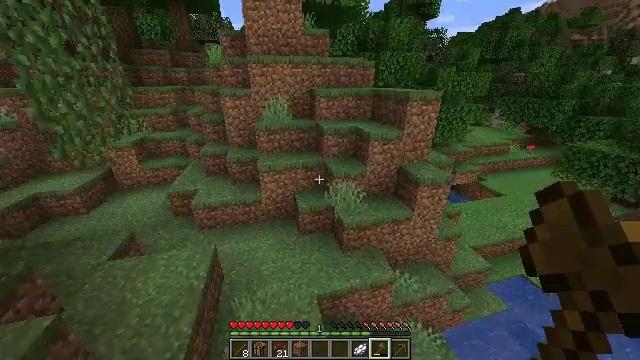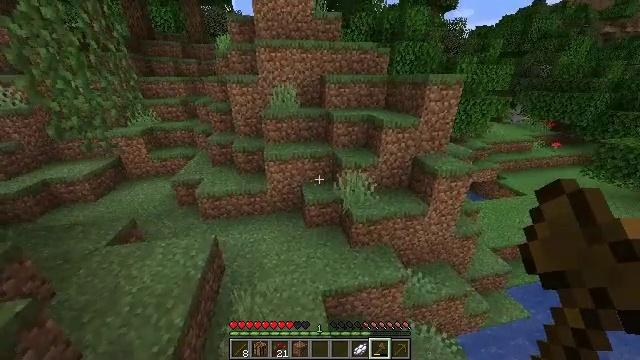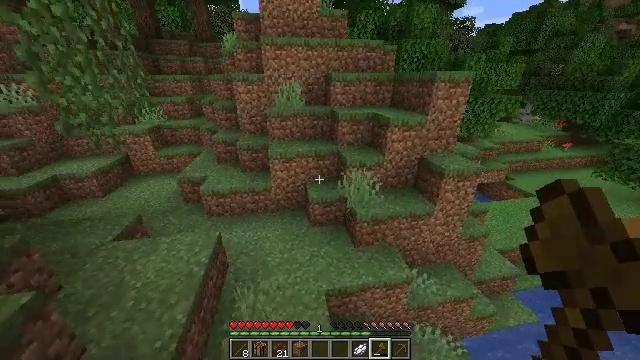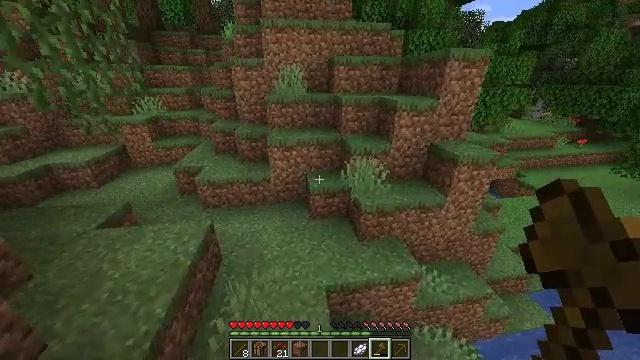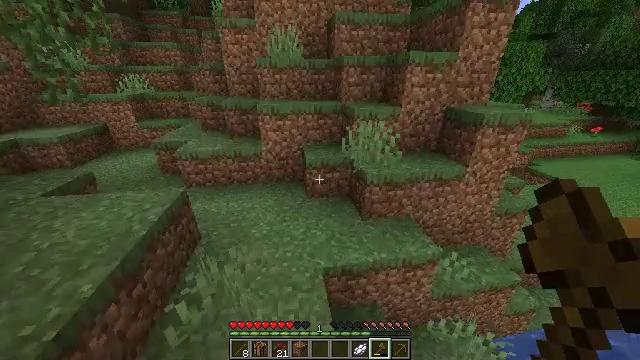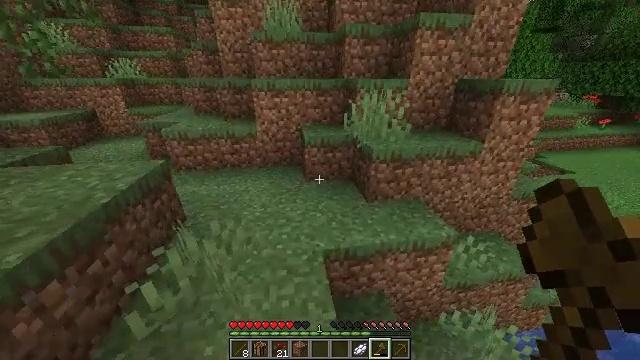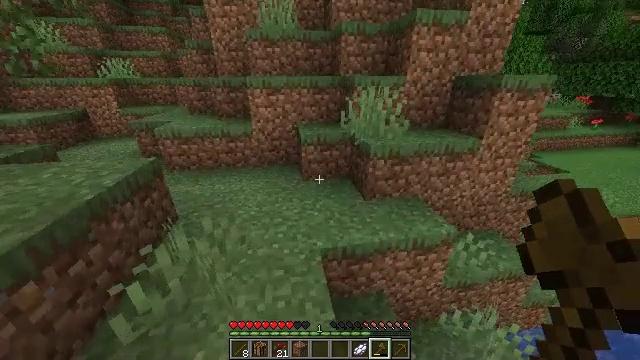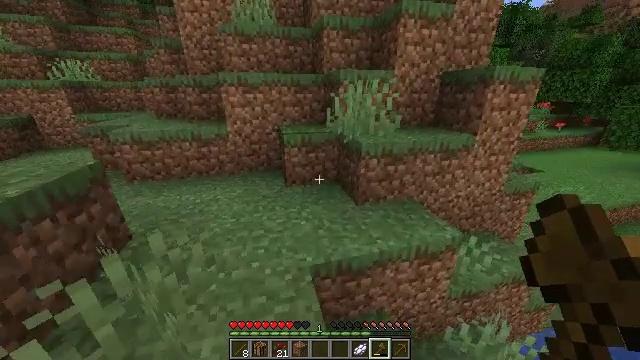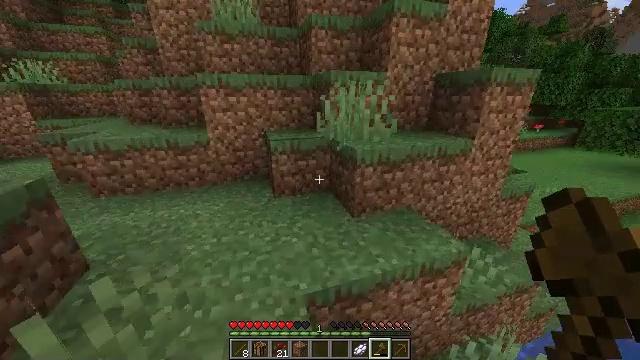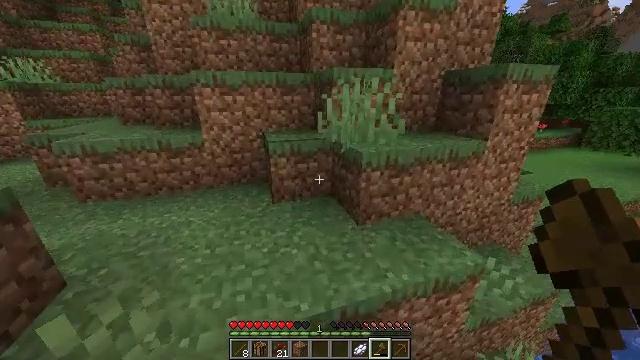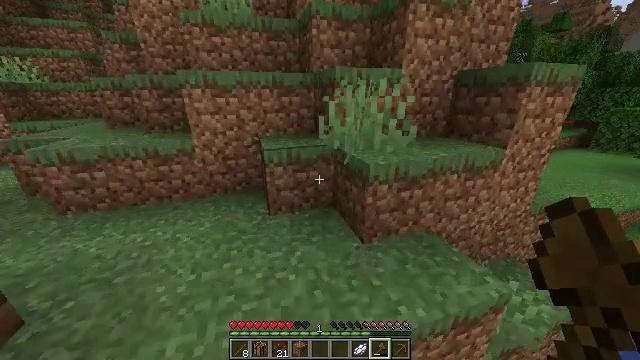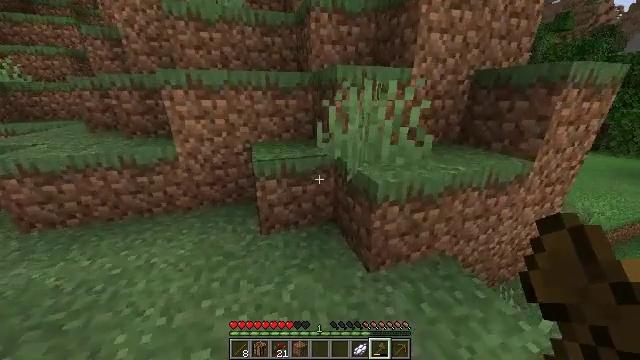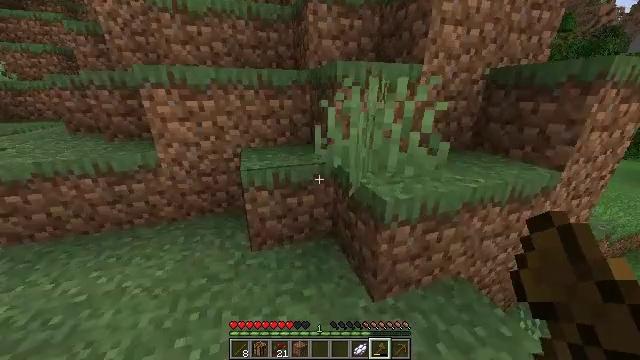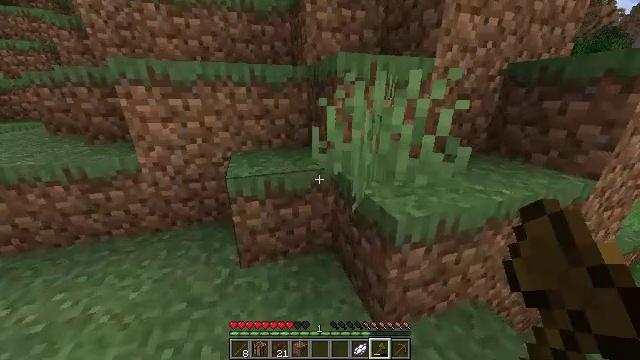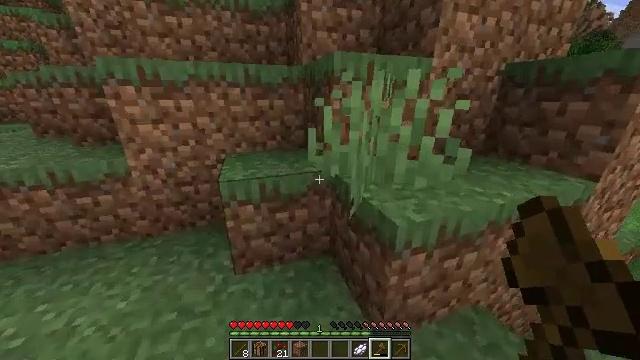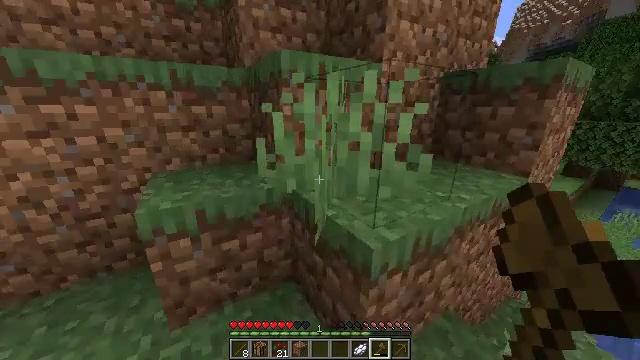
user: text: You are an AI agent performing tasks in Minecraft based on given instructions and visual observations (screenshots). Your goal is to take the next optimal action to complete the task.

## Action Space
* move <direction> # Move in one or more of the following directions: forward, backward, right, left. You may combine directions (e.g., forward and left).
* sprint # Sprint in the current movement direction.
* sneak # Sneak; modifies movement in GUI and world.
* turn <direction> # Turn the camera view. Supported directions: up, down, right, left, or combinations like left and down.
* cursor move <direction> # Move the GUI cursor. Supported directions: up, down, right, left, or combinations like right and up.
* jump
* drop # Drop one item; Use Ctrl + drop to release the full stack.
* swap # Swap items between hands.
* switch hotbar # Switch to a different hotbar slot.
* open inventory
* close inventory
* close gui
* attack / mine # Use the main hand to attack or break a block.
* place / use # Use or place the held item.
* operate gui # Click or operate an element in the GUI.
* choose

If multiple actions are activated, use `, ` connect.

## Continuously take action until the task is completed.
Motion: motion action
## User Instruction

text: Dig up the grass block for dirt.
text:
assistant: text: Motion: move forward, turn left
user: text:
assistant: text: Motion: move forward, turn left
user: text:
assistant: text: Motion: move forward, turn left
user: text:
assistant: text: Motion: move forward and move left
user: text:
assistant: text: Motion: move forward and move left
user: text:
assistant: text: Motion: move forward and move left
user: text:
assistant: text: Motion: move forward, turn right and up
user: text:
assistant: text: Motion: move forward, turn right
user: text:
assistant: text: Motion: move forward
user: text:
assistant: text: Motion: move forward
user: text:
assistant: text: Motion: move forward
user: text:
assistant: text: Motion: move forward
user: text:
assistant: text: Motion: move forward
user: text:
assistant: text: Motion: move forward
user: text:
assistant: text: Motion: move forward, turn right and up
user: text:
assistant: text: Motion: move forward, turn right and up, jump
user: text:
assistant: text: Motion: move forward, turn right and up, jump
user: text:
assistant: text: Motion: move forward, turn right and up, jump
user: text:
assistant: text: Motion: move forward, turn right, jump
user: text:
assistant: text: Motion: move forward, jump
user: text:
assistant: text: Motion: move forward and move right
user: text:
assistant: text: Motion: move forward and move right
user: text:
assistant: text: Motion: move forward and move right
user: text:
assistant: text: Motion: move forward
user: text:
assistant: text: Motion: move forward
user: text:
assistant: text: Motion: move forward, turn right
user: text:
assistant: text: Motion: move forward and move right, turn right
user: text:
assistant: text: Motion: move forward and move right
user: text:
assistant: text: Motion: move forward and move right
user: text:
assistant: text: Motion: move forward and move right